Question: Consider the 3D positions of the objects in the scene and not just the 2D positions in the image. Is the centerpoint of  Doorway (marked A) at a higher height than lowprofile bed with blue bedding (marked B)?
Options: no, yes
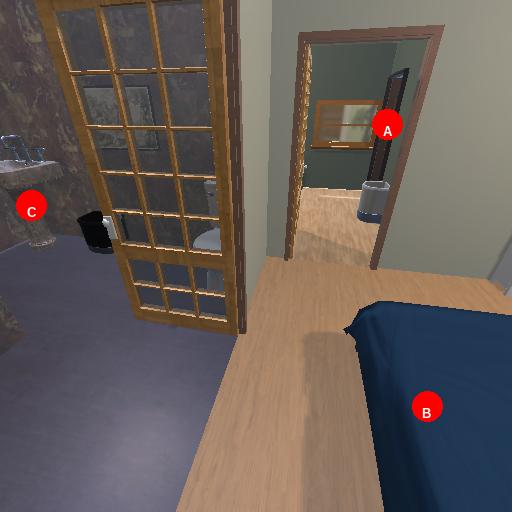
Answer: no